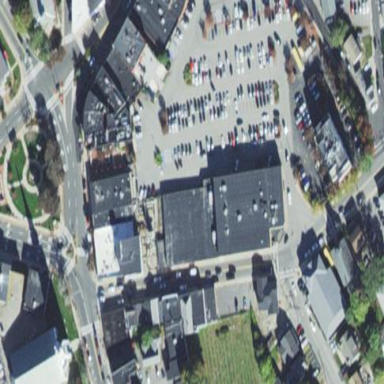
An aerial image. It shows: Building with bowling alley inside.